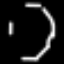
Label: octagon